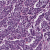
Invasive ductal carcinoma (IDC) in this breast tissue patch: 1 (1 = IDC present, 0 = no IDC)